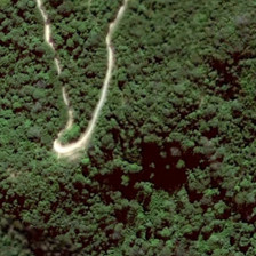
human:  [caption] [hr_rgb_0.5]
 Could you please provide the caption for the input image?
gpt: There is a V-shaped road in the forest.

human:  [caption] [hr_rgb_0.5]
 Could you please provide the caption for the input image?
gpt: Trails bend in different directions in the jungle.

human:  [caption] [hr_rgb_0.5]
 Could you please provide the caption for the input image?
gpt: the path bends in another direction in the dense forest.

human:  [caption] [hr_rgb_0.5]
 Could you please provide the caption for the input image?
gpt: The path turned in another direction in the thick forest.

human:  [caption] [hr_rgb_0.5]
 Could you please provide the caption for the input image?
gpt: in the forest a there is a road in the form of V.